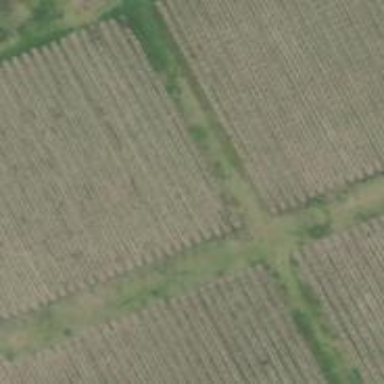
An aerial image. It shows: Agricultural area marked by row of trees.